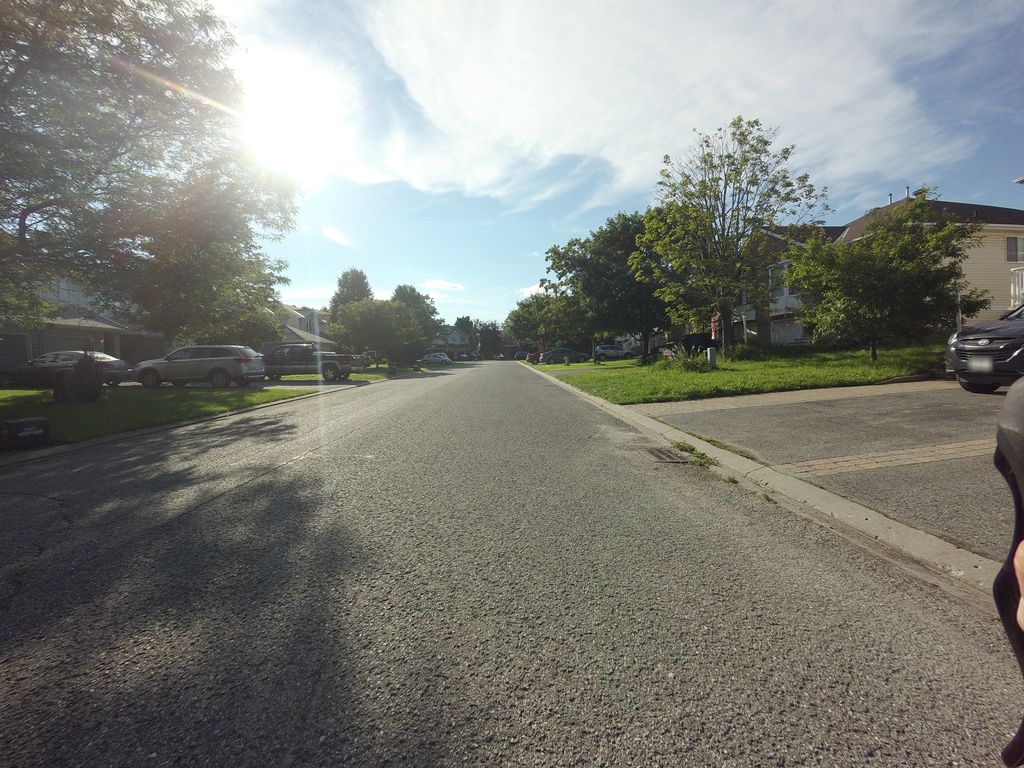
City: ottawa-gatineau